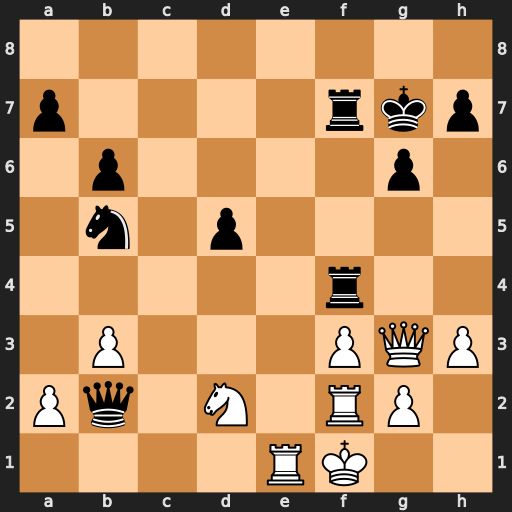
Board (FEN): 8/p4rkp/1p4p1/1n1p4/5r2/1P3PQP/Pq1N1RP1/4RK2
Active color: w
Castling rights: -
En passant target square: -
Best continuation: Ne4 Qd4 Ng5 Qd3+ Kg1